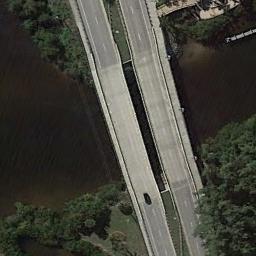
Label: bridge